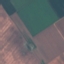
Land use / land cover: AnnualCrop